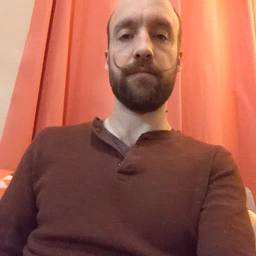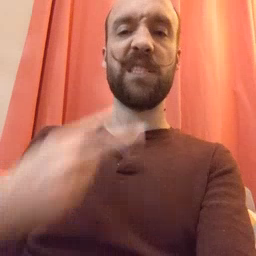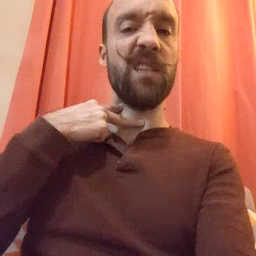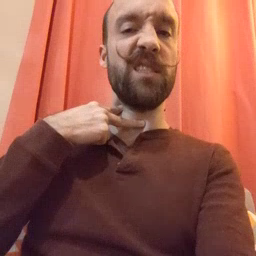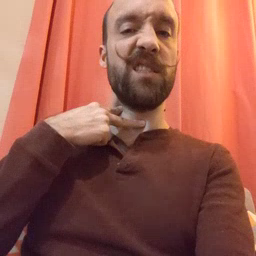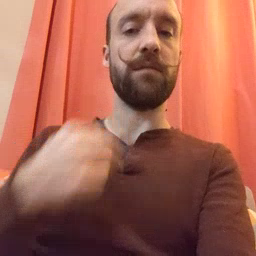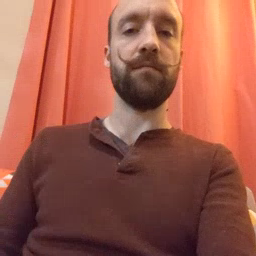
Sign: stuck